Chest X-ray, PA view. Patient: 63 years old, sex M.
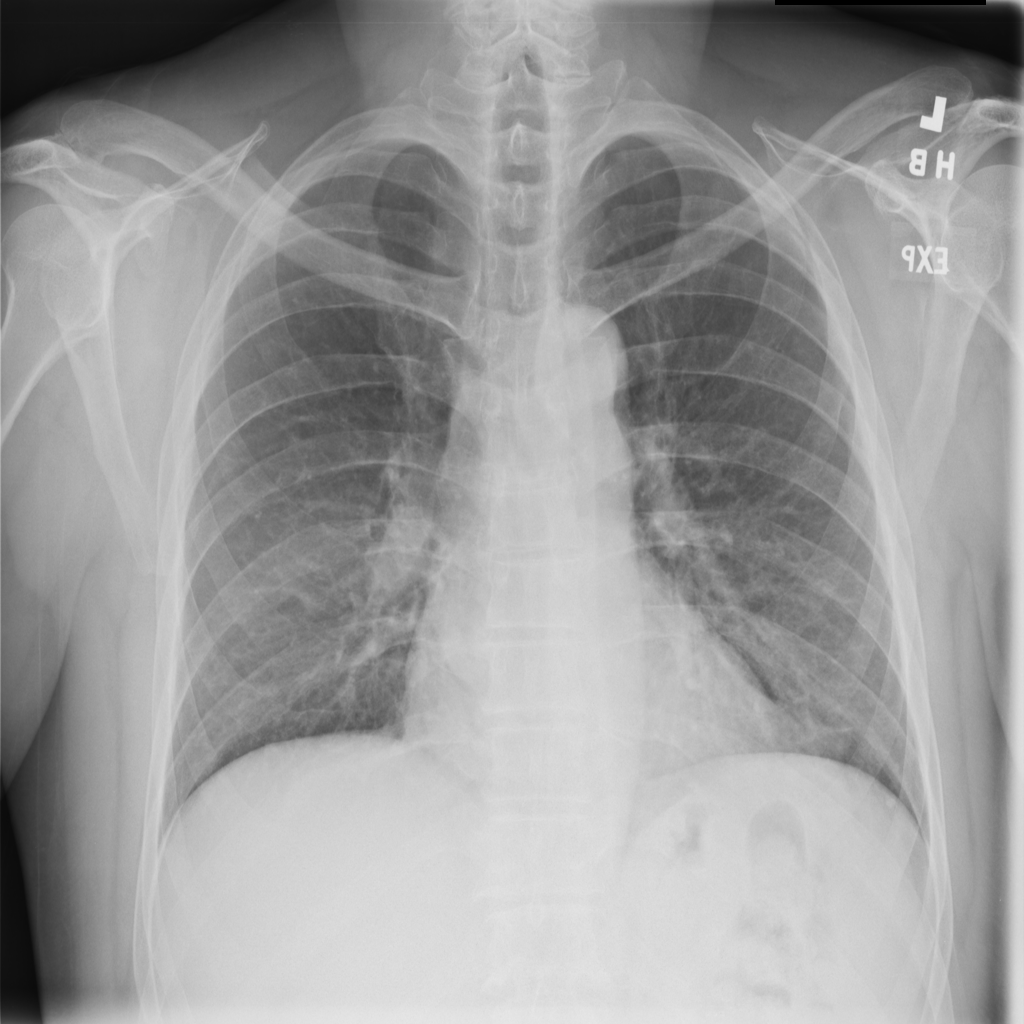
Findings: Atelectasis